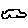
Label: car